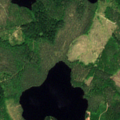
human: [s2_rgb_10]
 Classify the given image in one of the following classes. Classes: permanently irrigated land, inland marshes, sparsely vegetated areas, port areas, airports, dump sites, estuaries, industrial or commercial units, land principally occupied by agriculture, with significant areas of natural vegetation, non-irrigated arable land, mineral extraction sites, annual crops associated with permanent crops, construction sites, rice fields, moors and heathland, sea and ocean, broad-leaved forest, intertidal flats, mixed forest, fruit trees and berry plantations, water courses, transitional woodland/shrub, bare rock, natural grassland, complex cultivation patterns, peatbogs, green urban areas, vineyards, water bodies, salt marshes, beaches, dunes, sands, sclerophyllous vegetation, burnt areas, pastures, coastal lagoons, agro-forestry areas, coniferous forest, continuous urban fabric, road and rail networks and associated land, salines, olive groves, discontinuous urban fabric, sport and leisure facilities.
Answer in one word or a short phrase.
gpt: coniferous forest, mixed forest, water bodies